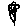
Label: flower